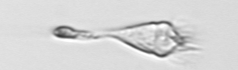
Label: Paratontonia_gracillima